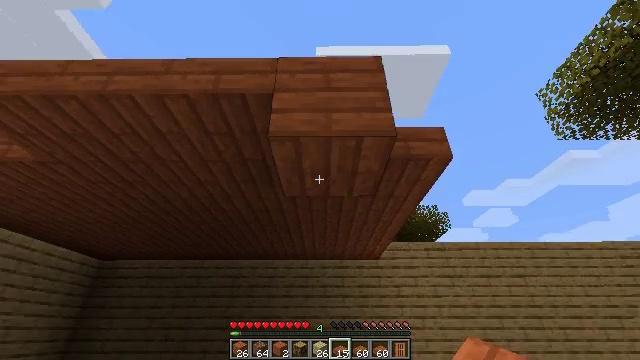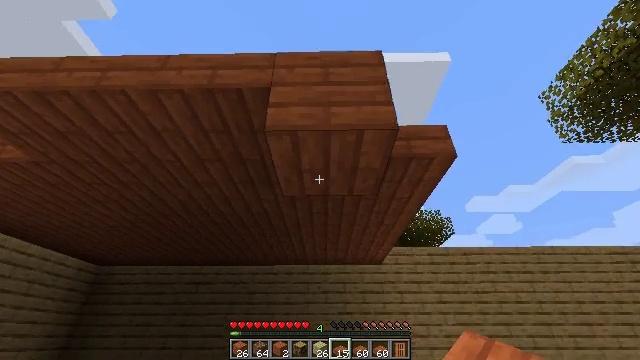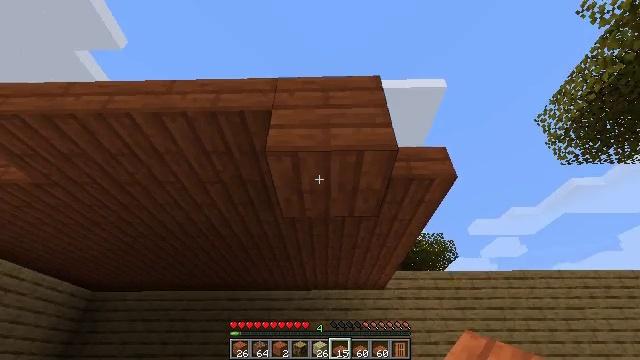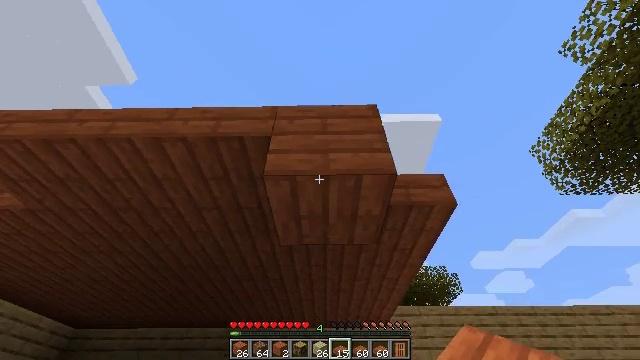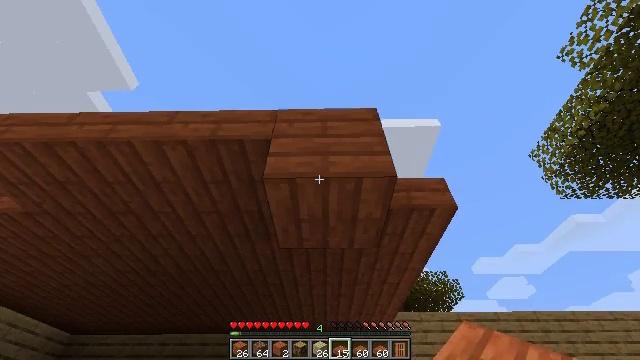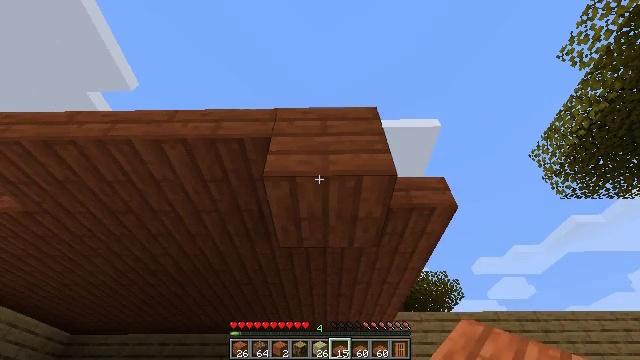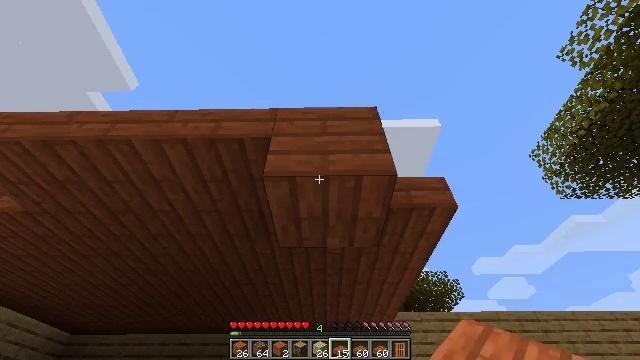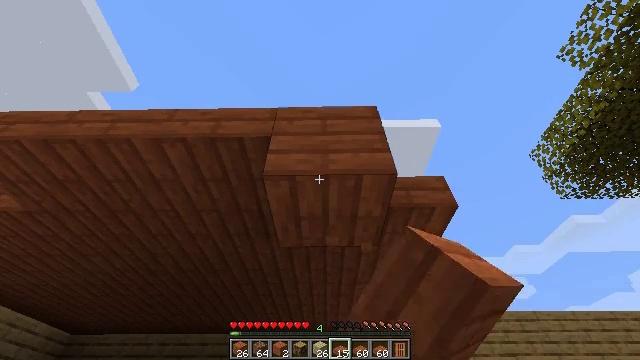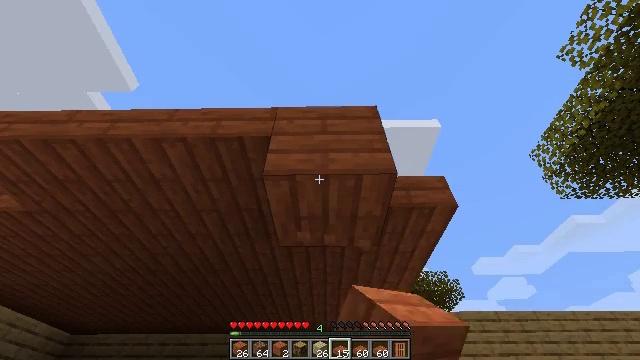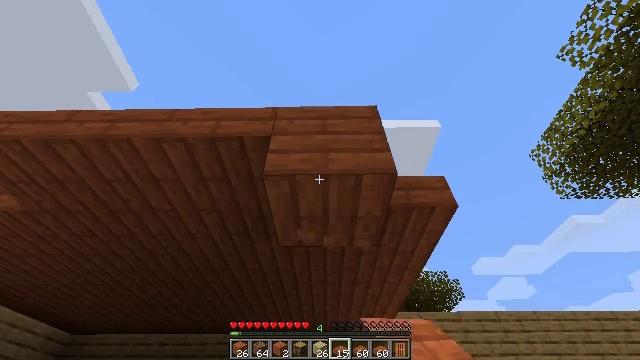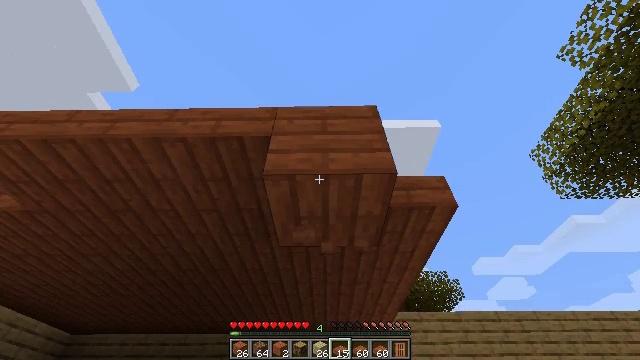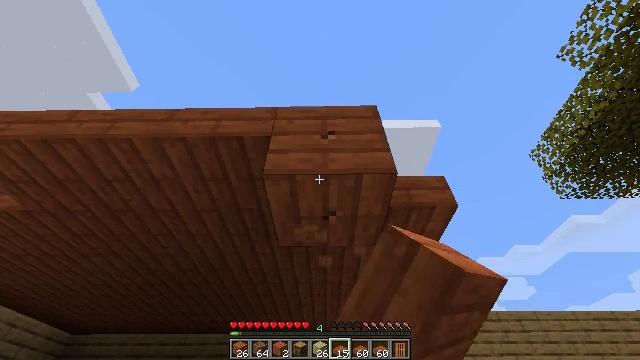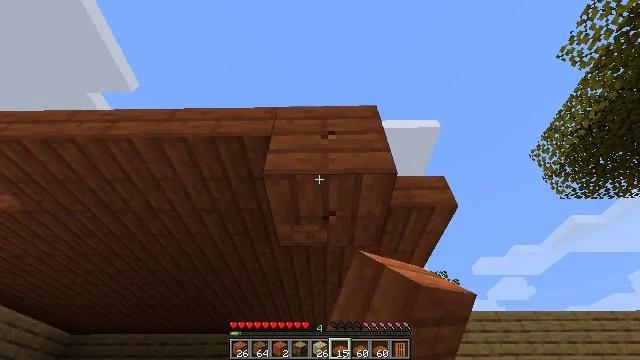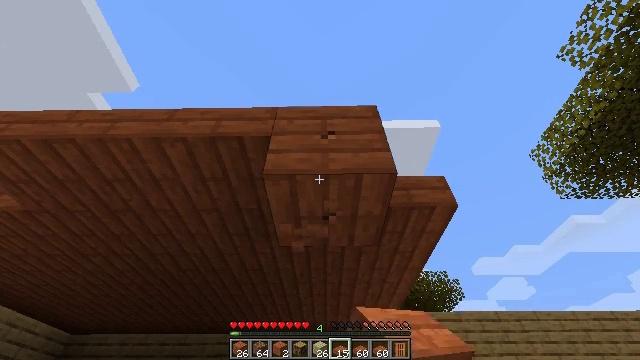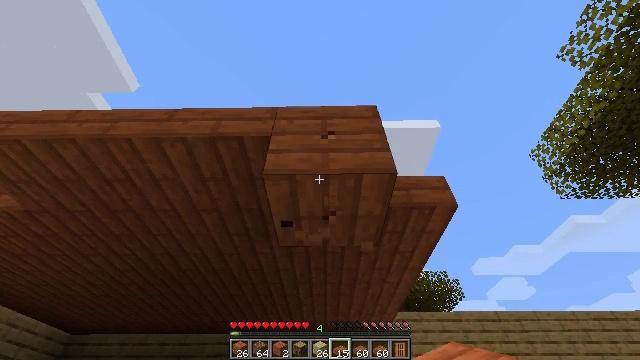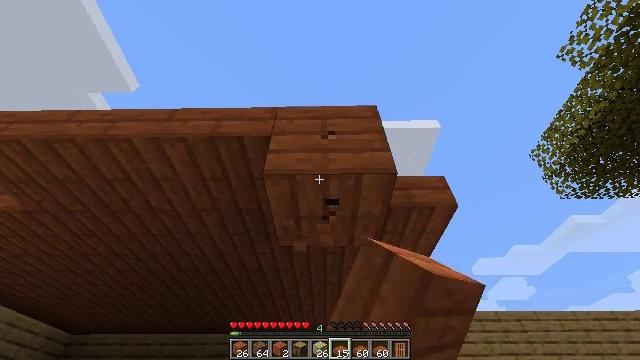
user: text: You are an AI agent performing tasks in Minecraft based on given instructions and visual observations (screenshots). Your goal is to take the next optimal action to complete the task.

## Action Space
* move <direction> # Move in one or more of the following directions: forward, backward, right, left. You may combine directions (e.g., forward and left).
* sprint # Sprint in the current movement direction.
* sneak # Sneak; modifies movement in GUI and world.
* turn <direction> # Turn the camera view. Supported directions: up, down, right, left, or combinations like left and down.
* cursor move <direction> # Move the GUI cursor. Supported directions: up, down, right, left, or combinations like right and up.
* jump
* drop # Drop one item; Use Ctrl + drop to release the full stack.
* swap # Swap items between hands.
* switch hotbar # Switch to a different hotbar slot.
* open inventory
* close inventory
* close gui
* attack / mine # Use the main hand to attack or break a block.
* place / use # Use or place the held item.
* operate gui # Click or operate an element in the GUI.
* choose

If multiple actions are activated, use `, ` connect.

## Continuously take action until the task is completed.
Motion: motion action
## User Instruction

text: Remove the acacia slab from the structure.
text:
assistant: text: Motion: turn up
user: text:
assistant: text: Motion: turn up
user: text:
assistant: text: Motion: turn up
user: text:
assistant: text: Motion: turn up
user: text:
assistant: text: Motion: no_op
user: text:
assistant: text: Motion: attack / mine
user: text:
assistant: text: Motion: attack / mine
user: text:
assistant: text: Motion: attack / mine
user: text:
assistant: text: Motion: attack / mine
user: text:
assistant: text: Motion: attack / mine
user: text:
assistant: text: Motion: attack / mine
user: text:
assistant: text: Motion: attack / mine
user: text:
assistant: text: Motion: attack / mine
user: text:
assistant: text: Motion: attack / mine
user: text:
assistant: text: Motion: attack / mine
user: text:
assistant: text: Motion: attack / mine
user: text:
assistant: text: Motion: attack / mine
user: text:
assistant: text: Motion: attack / mine
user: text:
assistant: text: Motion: attack / mine
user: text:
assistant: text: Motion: attack / mine
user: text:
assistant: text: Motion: attack / mine
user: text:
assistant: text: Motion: attack / mine
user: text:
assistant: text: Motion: attack / mine
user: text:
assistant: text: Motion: attack / mine
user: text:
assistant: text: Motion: attack / mine
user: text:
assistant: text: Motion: attack / mine
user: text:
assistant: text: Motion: attack / mine
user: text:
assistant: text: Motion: attack / mine
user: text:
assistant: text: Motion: attack / mine
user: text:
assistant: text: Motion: attack / mine